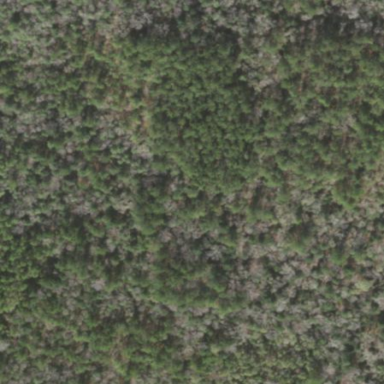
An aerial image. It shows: Woodland consisting mainly of needle-leaved trees.